Question: I have thousands of time series (24 dimensional data -- 1 dimension for each hour of the day). Out of these time series, I'm interested in a particular sub-sequence or pattern that looks like this:

I'm interested in sub-sequences that resemble the overall shape of the highlighted section -- that is, a sub-sequence with a sharp negative slope, followed by a period of several hours where the slope is relatively flat before finally ending with a sharp positive slope. I know the sub-sequences I'm interested in won't match each other exactly and most likely will be shifted in time, scaled differently, have longer/shorter periods where the slope is relatively flat, etc. but I would like to find a way to detect them all.
To do this, I have developed a simple Heuristic (based on my definition of the highlighted section) to quickly find some of the sub-sequences of interest. However, I was wondering if there was a more elegant way (in Python) to search thousands of time series for the sub-sequence I'm interested in (while taking into account things mentioned above -- differences in time, scale, etc.)?
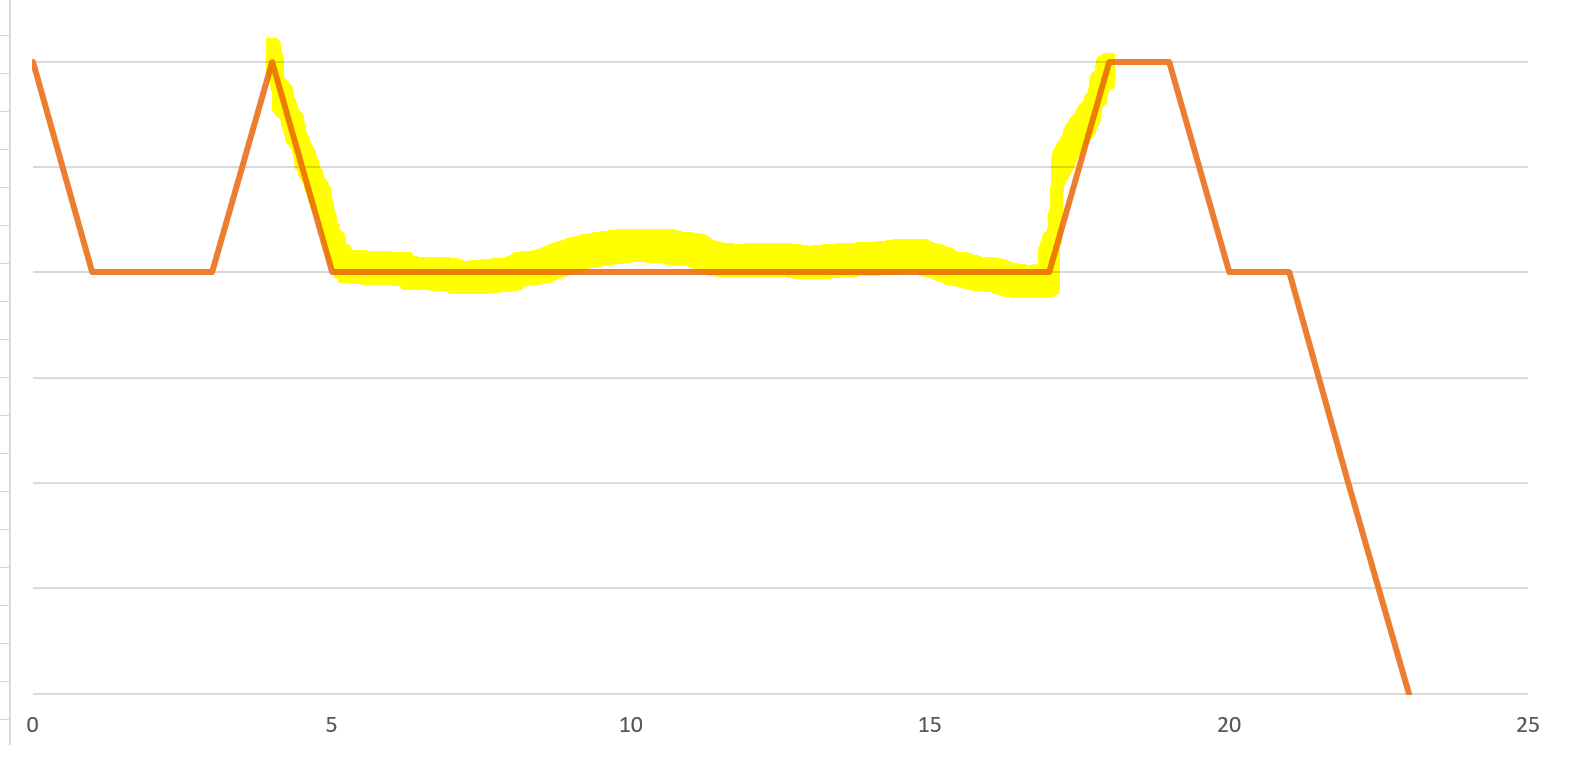
Answer: : a year later I cannot believe how much I overcomplicated flatline and slope detection; stumbling on the same question, I realized it's as simple as
'''
idxs = np.where(x[1:] - x[:-1] == 0)
idxs = [i for idx in idxs for i in (idx, idx + 1)]
'''
First line is implemented efficiently via 'np.diff(x)'; further, to e.g. detect slope > 5, use 'np.diff(x) > 5'. The second line is since differencing tosses out right endpoints (e.g. 'diff([5,6,6,6,7]) = [1,0,0,1]' -> 'idxs=[1,2]', excludes '3,'.
---
Functions below should do; code written with intuitive variable & method names, and should be self-explanatory with some readovers. The code is efficient and scalable.
---
:
- - -
---
:
'''
import numpy as np
import matplotlib.pyplot as plt
# Toy data
t = np.array([[ 5, 3, 3, 5, 3, 3, 3, 3, 3, 5, 5, 3, 3, 0, 4,
1, 1, -1, -1, 1, 1, 1, 1, -1, 1, 1, -1, 0, 3, 3,
5, 5, 3, 3, 3, 3, 3, 5, 7, 3, 3, 5]]).T
plt.plot(t)
plt.show()
# Get flatline indices
indices = get_flatline_indices(t, min_len=4, max_len=5)
plt.plot(t)
for idx in indices:
plt.plot(idx, t[idx], marker='o', color='r')
plt.show()
# Filter by edge slopes
lims_left = (-10, -2)
lims_right = (2, 10)
averaging_intervals = [1, 2, 3]
indices_filtered = filter_by_tail_slopes(indices, t, lims_left, lims_right,
averaging_intervals)
plt.plot(t)
for idx in indices_filtered:
plt.plot(idx, t[idx], marker='o', color='r')
plt.show()
'''

---
'''
def get_flatline_indices(sequence, min_len=2, max_len=6):
indices=[]
elem_idx = 0
max_elem_idx = len(sequence) - min_len
while elem_idx < max_elem_idx:
current_elem = sequence[elem_idx]
next_elem = sequence[elem_idx+1]
flatline_len = 0
if current_elem == next_elem:
while current_elem == next_elem:
flatline_len += 1
next_elem = sequence[elem_idx + flatline_len]
if flatline_len >= min_len:
if flatline_len > max_len:
flatline_len = max_len
trim_start = elem_idx
trim_end = trim_start + flatline_len
indices_to_append = [index for index in range(trim_start, trim_end)]
indices += indices_to_append
elem_idx += flatline_len
flatline_len = 0
else:
elem_idx += 1
return indices if not all([(entry == []) for entry in indices]) else []
'''
'''
def filter_by_tail_slopes(indices, data, lims_left, lims_right, averaging_intervals=1):
indices_filtered = []
indices_temp, tails_temp = [], []
got_left, got_right = False, False
for idx in indices:
slopes_left, slopes_right = _get_slopes(data, idx, averaging_intervals)
for tail_left, slope_left in enumerate(slopes_left):
if _valid_slope(slope_left, lims_left):
if got_left:
indices_temp = [] # discard prev if twice in a row
tails_temp = []
indices_temp.append(idx)
tails_temp.append(tail_left + 1)
got_left = True
if got_left:
for edge_right, slope_right in enumerate(slopes_right):
if _valid_slope(slope_right, lims_right):
if got_right:
indices_temp.pop(-1)
tails_temp.pop(-1)
indices_temp.append(idx)
tails_temp.append(edge_right + 1)
got_right = True
if got_left and got_right:
left_append = indices_temp[0] - tails_temp[0]
right_append = indices_temp[1] + tails_temp[1]
indices_filtered.append(_fill_range(left_append, right_append))
indices_temp = []
tails_temp = []
got_left, got_right = False, False
return indices_filtered
'''
'''
def _get_slopes(data, idx, averaging_intervals):
if type(averaging_intervals) == int:
averaging_intervals = [averaging_intervals]
slopes_left, slopes_right = [], []
for interval in averaging_intervals:
slopes_left += [(data[idx] - data[idx-interval]) / interval]
slopes_right += [(data[idx+interval] - data[idx]) / interval]
return slopes_left, slopes_right
def _valid_slope(slope, lims):
min_slope, max_slope = lims
return (slope >= min_slope) and (slope <= max_slope)
def _fill_range(_min, _max):
return [i for i in range(_min, _max + 1)]
'''